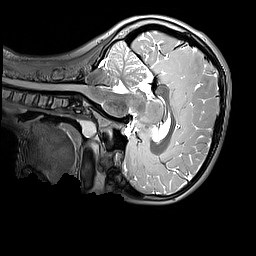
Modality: T2w
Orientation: sagittal
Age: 10
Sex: female
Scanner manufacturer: siemens
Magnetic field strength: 3 T
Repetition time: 3.2 s
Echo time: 0.408 s